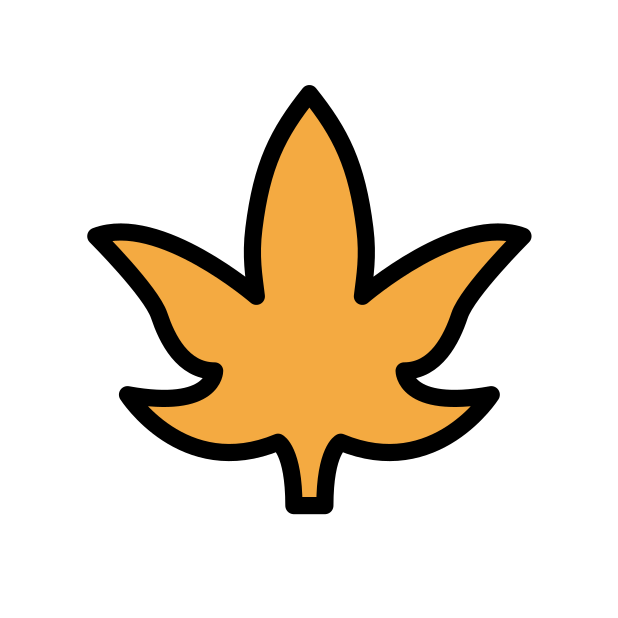
Emoji: 🍁
Name: maple leaf
Unicode: 0x1f341